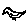
Label: bird